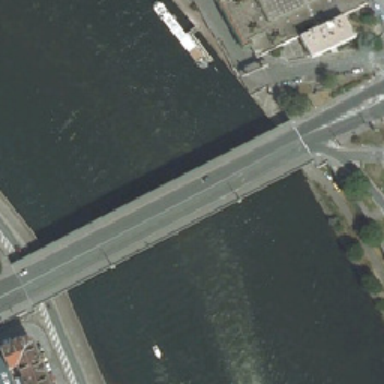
This is a bridge and some buildings .